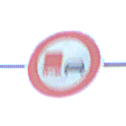
Verkehrszeichen: UeberholverbotKraftfahrzeuge
Umgebung: Outdoor, Beach
Tageszeit: SunriseSunset
Wetter: Clear
Licht: Natural
Jahreszeit: NotSpecified
Kontrast: HighContrast